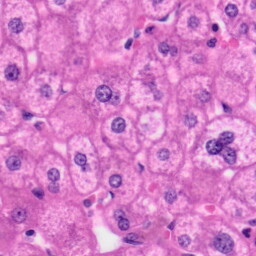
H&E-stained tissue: Liver